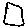
Label: square